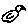
Label: bird